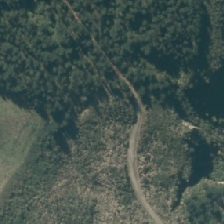
Land cover: grose_broom